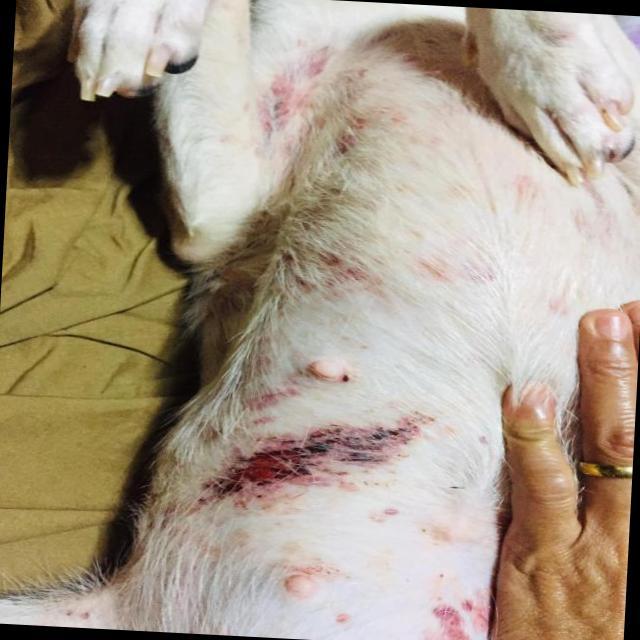
Canine dermatitis — inflammation of the skin presenting with erythema, pruritus, papules, and excoriation. May be allergic, contact, or atopic in origin.